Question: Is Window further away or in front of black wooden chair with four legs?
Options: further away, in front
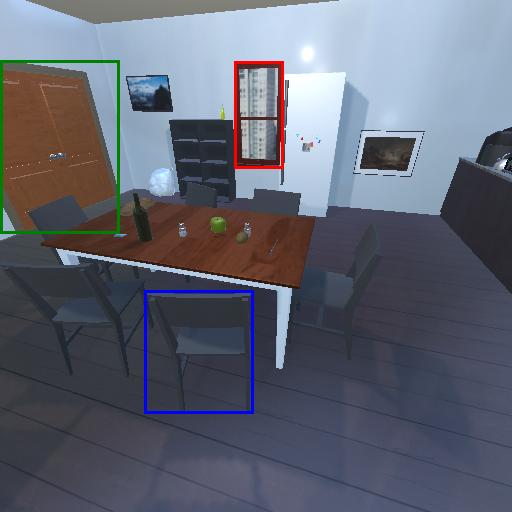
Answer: further away